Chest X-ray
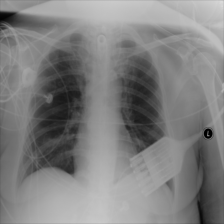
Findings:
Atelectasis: negative
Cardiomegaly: negative
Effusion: negative
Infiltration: negative
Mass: negative
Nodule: negative
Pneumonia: negative
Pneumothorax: negative
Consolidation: negative
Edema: negative
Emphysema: negative
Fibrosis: negative
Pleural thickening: negative
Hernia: negative